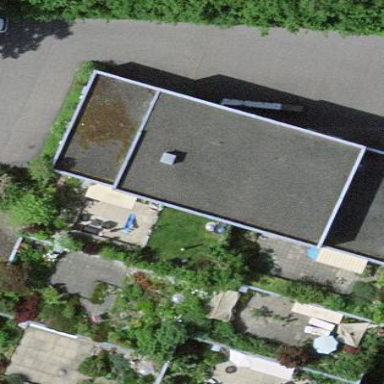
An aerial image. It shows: Terrace building.